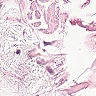
Metastatic tissue present: no